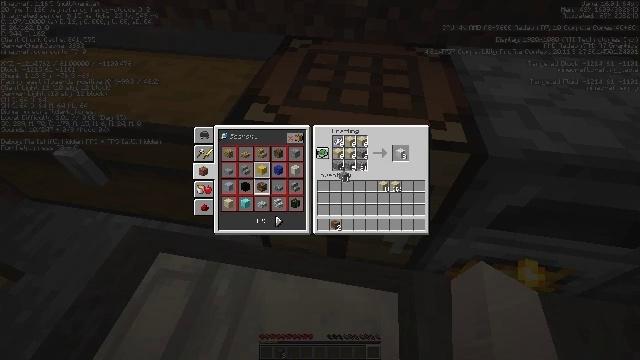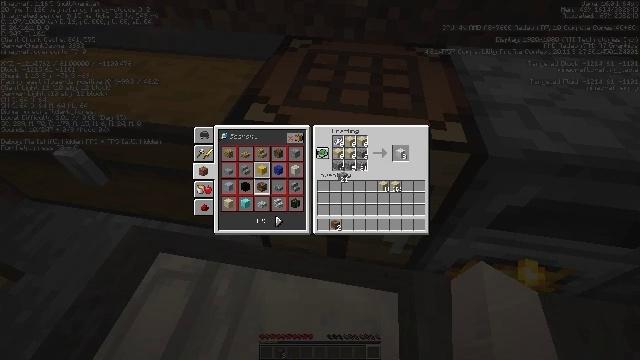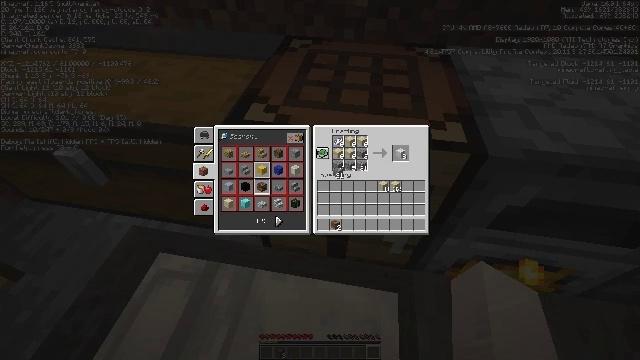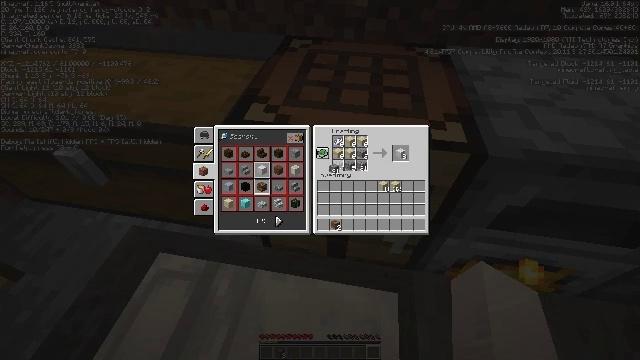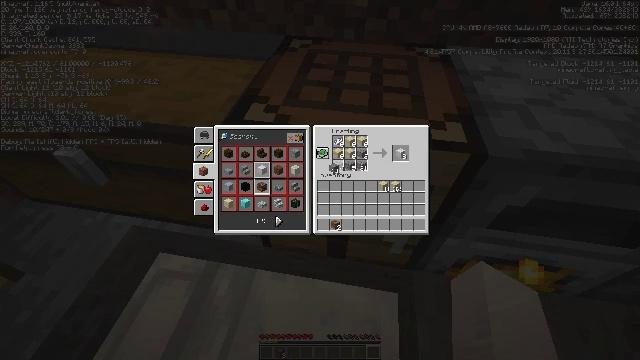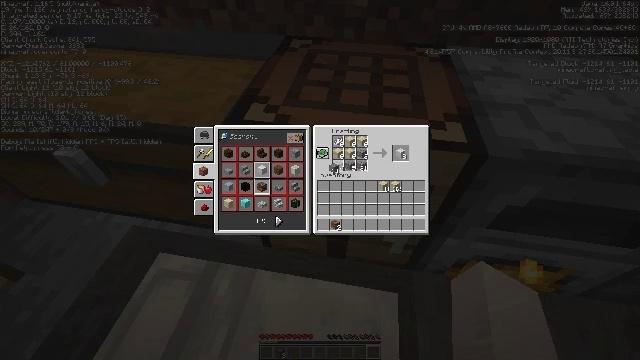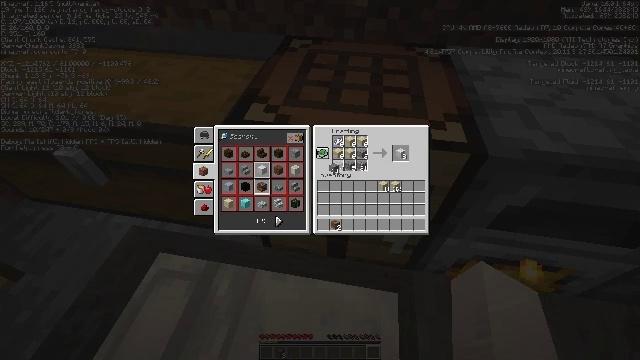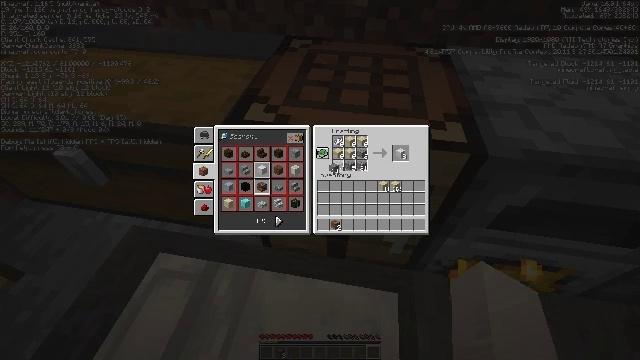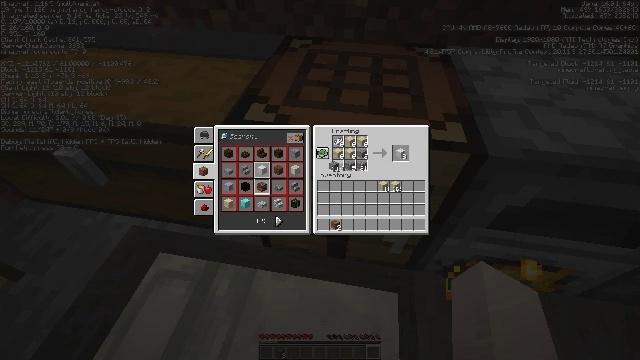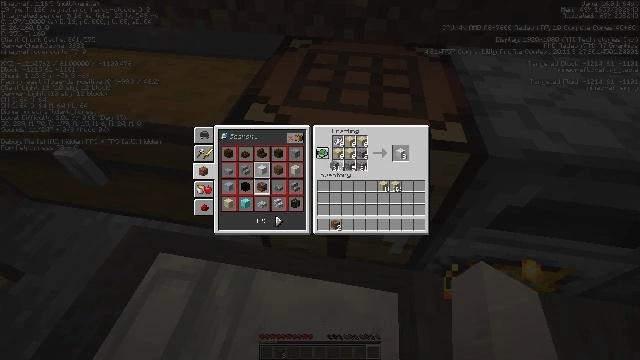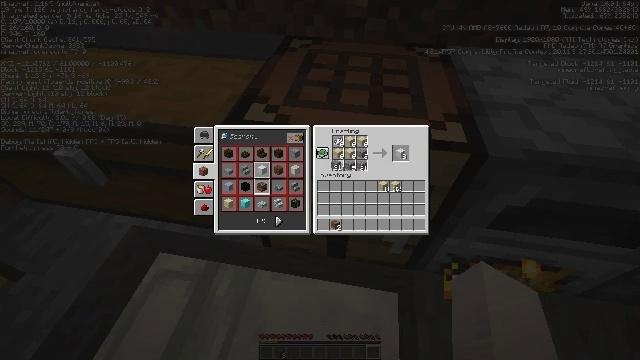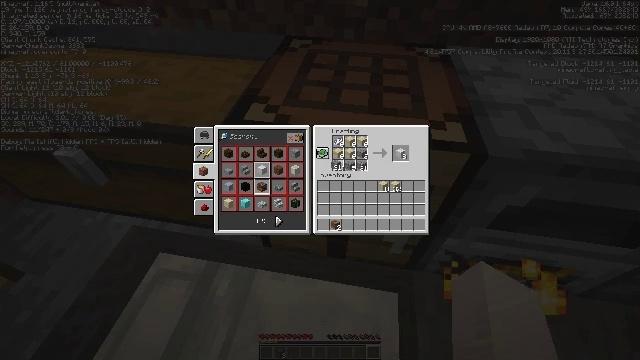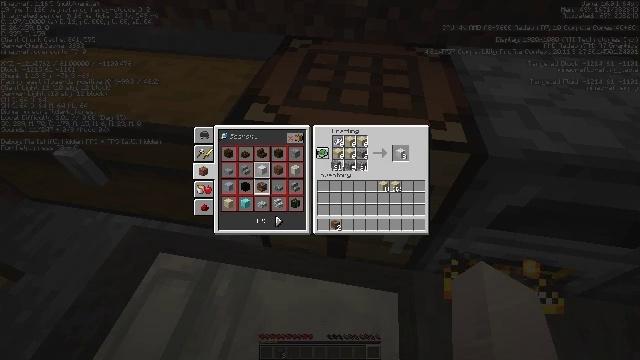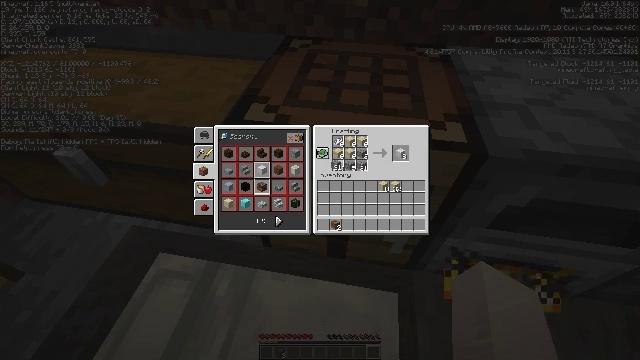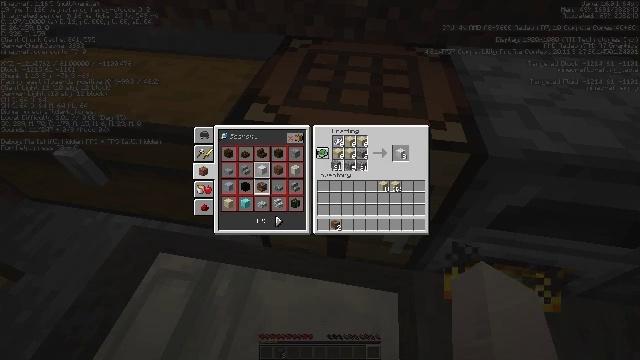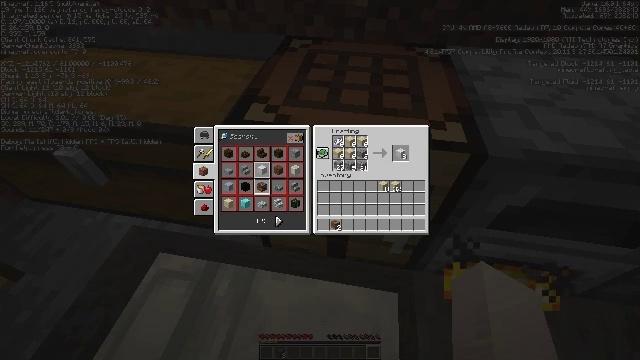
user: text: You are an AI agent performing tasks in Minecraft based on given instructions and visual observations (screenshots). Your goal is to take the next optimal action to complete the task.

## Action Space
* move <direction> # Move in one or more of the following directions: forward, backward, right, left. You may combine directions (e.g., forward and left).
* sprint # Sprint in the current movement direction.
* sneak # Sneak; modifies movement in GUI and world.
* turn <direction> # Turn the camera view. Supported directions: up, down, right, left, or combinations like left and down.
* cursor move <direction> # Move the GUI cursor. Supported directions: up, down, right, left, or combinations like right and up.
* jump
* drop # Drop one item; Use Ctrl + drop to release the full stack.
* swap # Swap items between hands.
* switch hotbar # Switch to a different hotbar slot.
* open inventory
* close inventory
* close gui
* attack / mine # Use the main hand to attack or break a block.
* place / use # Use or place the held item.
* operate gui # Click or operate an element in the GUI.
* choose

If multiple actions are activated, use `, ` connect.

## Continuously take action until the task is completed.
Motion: motion action
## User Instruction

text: Set up the crafting grid to craft white concrete powder.
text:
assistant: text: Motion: no_op
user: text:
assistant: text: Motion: no_op
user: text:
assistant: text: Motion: no_op
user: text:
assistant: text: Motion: no_op
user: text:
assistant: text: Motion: no_op
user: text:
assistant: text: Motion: no_op
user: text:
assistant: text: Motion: no_op
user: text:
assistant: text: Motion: no_op
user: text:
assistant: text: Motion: no_op
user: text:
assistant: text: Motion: no_op
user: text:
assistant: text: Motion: use / place
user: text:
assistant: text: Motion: use / place
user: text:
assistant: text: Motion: use / place
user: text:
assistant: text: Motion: use / place
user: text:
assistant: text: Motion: no_op
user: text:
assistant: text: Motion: turn right and down
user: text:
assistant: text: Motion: turn down
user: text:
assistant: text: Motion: no_op
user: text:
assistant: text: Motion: no_op
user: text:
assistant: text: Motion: no_op
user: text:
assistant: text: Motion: no_op
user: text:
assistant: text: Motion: no_op
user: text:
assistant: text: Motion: no_op
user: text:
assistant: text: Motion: no_op
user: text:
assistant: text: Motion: no_op
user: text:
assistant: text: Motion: use / place
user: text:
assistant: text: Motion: use / place
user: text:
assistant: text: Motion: use / place
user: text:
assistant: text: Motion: use / place
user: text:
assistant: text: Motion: use / place